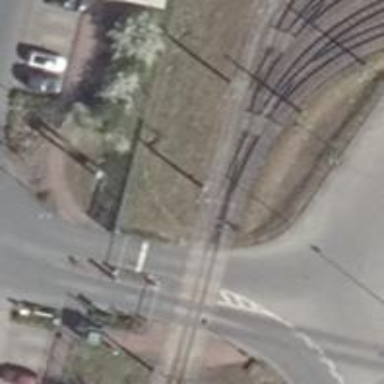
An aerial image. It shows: Railway switch with the turnout pointing to the right.